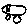
Label: car